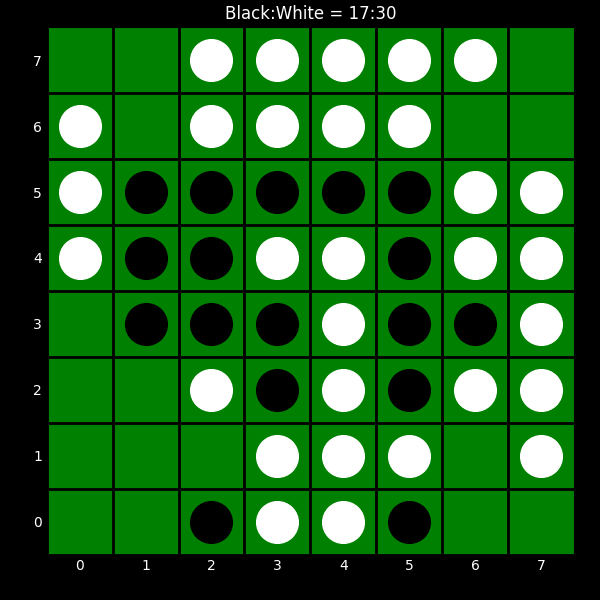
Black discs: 17
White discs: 30